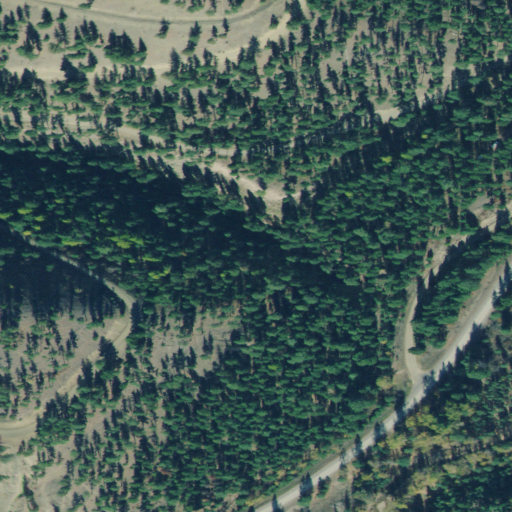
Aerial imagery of valley in Montana named Whitemarsh Gulch containing shrub, evergreen forest, and herbaceous wetlands